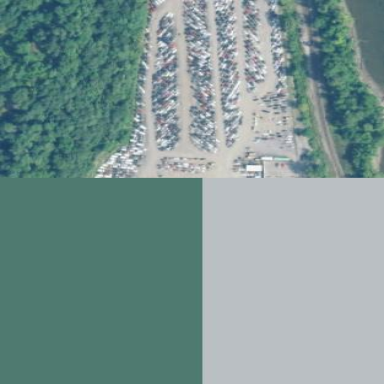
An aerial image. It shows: Parking area with surface designated for car auction services. It is storage lot for car auctions.